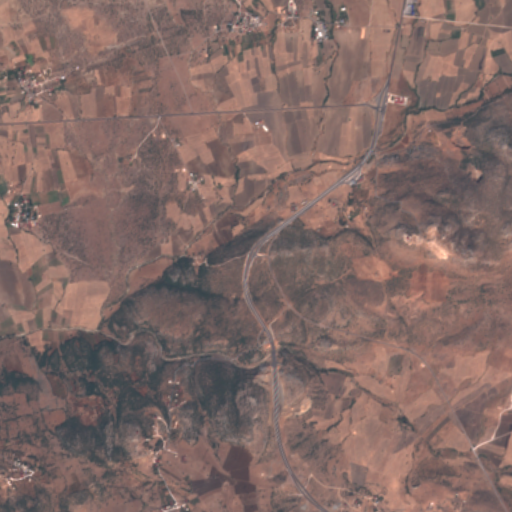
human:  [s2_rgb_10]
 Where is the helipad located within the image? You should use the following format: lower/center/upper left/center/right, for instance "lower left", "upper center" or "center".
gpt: The helipad is located in the upper right of the image.
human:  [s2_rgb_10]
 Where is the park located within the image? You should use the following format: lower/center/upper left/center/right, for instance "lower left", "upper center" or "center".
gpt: The park is located in the upper center of the image.
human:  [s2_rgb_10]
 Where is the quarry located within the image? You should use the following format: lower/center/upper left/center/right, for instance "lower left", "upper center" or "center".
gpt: The quarry is located in the upper right of the image.
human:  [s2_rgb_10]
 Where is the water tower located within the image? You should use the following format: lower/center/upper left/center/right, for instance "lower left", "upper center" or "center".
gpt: The water tower is located in the upper center of the image.
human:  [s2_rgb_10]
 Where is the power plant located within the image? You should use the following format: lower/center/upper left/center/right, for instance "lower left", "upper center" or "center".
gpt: There is no power plant in the image.